Question: I have a button and on that button i wanna slide a view below.That view contains 2 buttons to open camera and gallery.To achieve this i have used translate animation but i am not getting the desired result.I want only that much part of the view to be visible as Slides down.
Anim Code
'''
<?xml version="1.0" encoding="utf-8"?>
<set xmlns:android="http://schemas.android.com/apk/res/android">
<translate
android:fromYDelta="-10%"
android:toYDelta="0%"
android:duration="1000" />
</set>
'''
Code
'''
public class Slide extends Activity {
@Override
protected void onCreate(Bundle savedInstanceState) {
super.onCreate(savedInstanceState);
setContentView(R.layout.slide);
Button bt = (Button) findViewById(R.id.button);
final LinearLayout linearLayout = (LinearLayout) findViewById(R.id.test);
bt.setOnClickListener(new View.OnClickListener() {
@Override
public void onClick(View v) {
Animation slide = AnimationUtils.loadAnimation(Slide.this, R.anim.top_slide);
//
linearLayout.startAnimation(slide);
linearLayout.setVisibility(View.VISIBLE);
}
});
}
}
'''
Image

i want the slide should occur from below the + image but its not happening
XML CODE
'''
<?xml version="1.0" encoding="utf-8"?>
<LinearLayout xmlns:android="http://schemas.android.com/apk/res/android"
android:orientation="vertical"
android:layout_width="match_parent"
android:layout_height="match_parent">
<Button
android:layout_width="wrap_content"
android:layout_height="wrap_content"
android:text="New Button"
android:id="@+id/button"
android:layout_gravity="center_horizontal" />
<LinearLayout
android:orientation="vertical"
android:layout_width="match_parent"
android:layout_height="wrap_content"
android:id="@+id/test"
android:visibility="gone"
android:layout_gravity="center_horizontal">
<Button
android:layout_width="wrap_content"
android:layout_height="wrap_content"
android:text="New Button"
android:id="@+id/button2" />
<Button
android:layout_width="wrap_content"
android:layout_height="wrap_content"
android:text="New Button"
android:id="@+id/button3" />
<Button
android:layout_width="wrap_content"
android:layout_height="wrap_content"
android:text="New Button"
android:id="@+id/butt3" />
<Button
android:layout_width="wrap_content"
android:layout_height="wrap_content"
android:text="New Button"
android:id="@+id/bton3" />
<Button
android:layout_width="wrap_content"
android:layout_height="wrap_content"
android:text="New Button"
android:id="@+id/butn3" />
<Button
android:layout_width="wrap_content"
android:layout_height="wrap_content"
android:text="New Button"
android:id="@+id/cb" />
</LinearLayout>
</LinearLayout>
'''
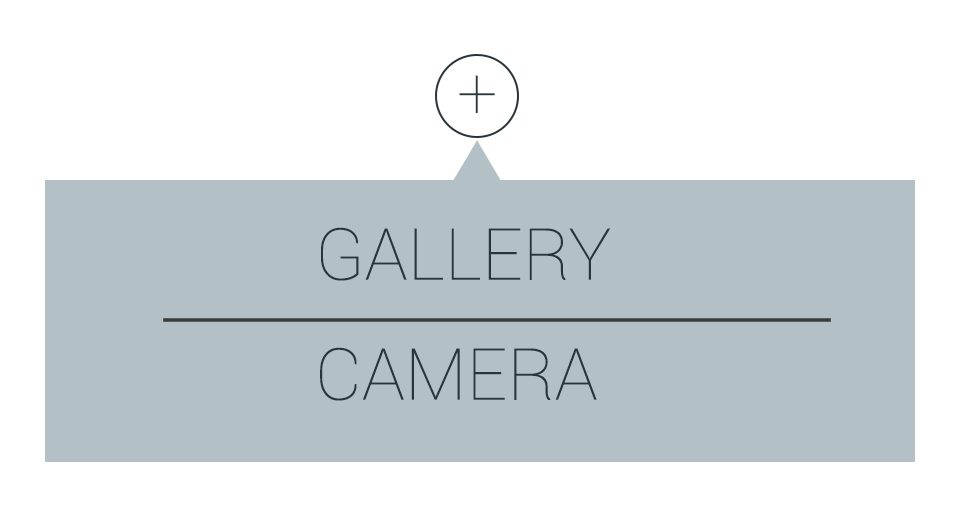
Answer: you don't need slide animation, what you actually want is object animation
Code
'''
Button bt = (Button) findViewById (R.id.button);
final LinearLayout linearLayout = (LinearLayout) findViewById (R.id.test);
bt.setOnClickListener (new View.OnClickListener () {
@Override
public void onClick (View v) {
ValueAnimator anim = ValueAnimator.ofInt(linearLayout.getMeasuredHeight (), 500);
anim.addUpdateListener(new ValueAnimator.AnimatorUpdateListener() {
@Override
public void onAnimationUpdate(ValueAnimator valueAnimator) {
int val = (Integer) valueAnimator.getAnimatedValue();
ViewGroup.LayoutParams layoutParams = linearLayout.getLayoutParams();
layoutParams.height = val;
linearLayout.setLayoutParams(layoutParams);
}
});
anim.setDuration(1000);
anim.start();
}
});
'''
XML
'''
<?xml version="1.0" encoding="utf-8"?>
<LinearLayout xmlns:android="http://schemas.android.com/apk/res/android"
android:orientation="vertical"
android:layout_width="match_parent"
android:layout_height="match_parent">
<Button
android:layout_width="wrap_content"
android:layout_height="wrap_content"
android:text="New Button"
android:id="@+id/button"
android:layout_gravity="center_horizontal" />
<LinearLayout
android:orientation="vertical"
android:layout_width="match_parent"
android:layout_height="0dp"
android:id="@+id/test"
android:background="#fff333"
android:layout_gravity="center_horizontal">
<Button
android:layout_width="wrap_content"
android:layout_height="wrap_content"
android:text="New Button"
android:id="@+id/button2" />
<Button
android:layout_width="wrap_content"
android:layout_height="wrap_content"
android:text="New Button"
android:id="@+id/button3" />
<Button
android:layout_width="wrap_content"
android:layout_height="wrap_content"
android:text="New Button"
android:id="@+id/butt3" />
<Button
android:layout_width="wrap_content"
android:layout_height="wrap_content"
android:text="New Button"
android:id="@+id/bton3" />
<Button
android:layout_width="wrap_content"
android:layout_height="wrap_content"
android:text="New Button"
android:id="@+id/butn3" />
<Button
android:layout_width="wrap_content"
android:layout_height="wrap_content"
android:text="New Button"
android:id="@+id/cb" />
</LinearLayout>
</LinearLayout>
'''